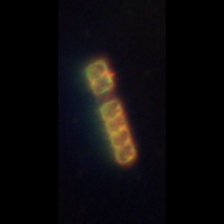
Taxon: Chaetoceros
Group: Diatoms